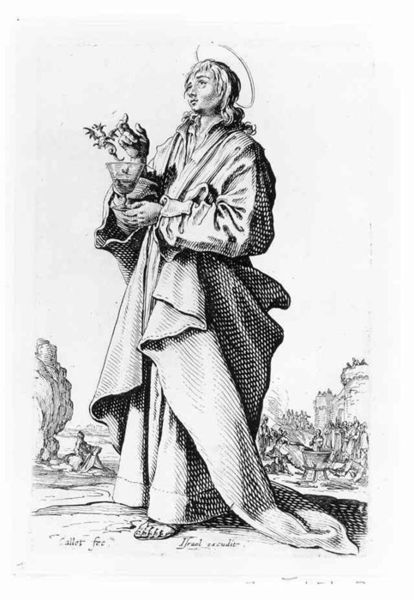
Titel: Hl. Johannes der Evangelist
Künstler: Jacques Callot
Standort: Karlsruhe
Institution: Staatliche Kunsthalle Karlsruhe
Schlagwörter: baum, berg, felsen, feuer, fuß, gott, hand, himmel, kopf, mann, schatten, umhang, vogel, wasser, weiß, bäume, landschaft, menschen, stadt, finger, frau, getränk, glas, grau, haar, hut, kleid, kleider, mund, nase, schwarz, zeichnung, blick, hochformat, trinken, augen, bibel, falten, gesicht, halten, johannes, kragen, hände, schauen, signatur, häuser, rauch, gewand, haare, kelch, mantel, stehend, pflanze, pflanzen, kinn, locken, turm, engel, füße, schrift, mauer, grafik, graphik, wein, brauen, gestreift, sandalen, verträumt, zehen, zeigen, barfuss, gefäß, burg, glaube, türme, festung, weinglas, druck, schwarzweiss, schraffur, stich, text, schlange, schuh, sandale, heiligenschein, nimbus, flüssigkeit, jesus, teufel, müde, segen, segnen, segnung, luther, stadtmauer, heiliger, heilige, pokal, rebe, heilig, maria, kupferstich, gloriole, ungeheuer, sakral, drachen, drache, aureole, anmut, kessel, hexe, zeichnng, verbrennung, trum, jude, apostel, aura, gewnad, seelig, gwand, darbietung, klech, burh, gezemaneh, landhschaft, callot, abendbrot, umhna, t, caller, vitus, 1745, lkochen